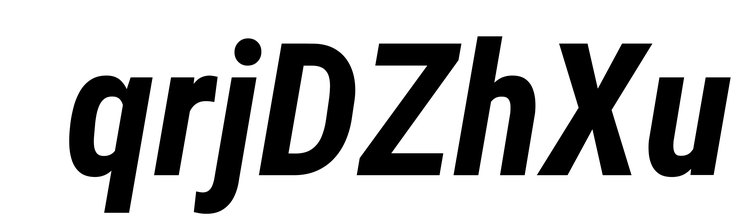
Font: Roboto-Italic_Condensed_Bold_Italic